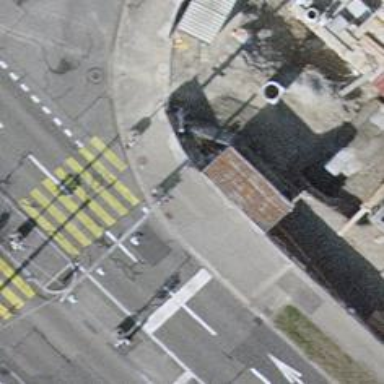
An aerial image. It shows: Asphalt sidewalk.